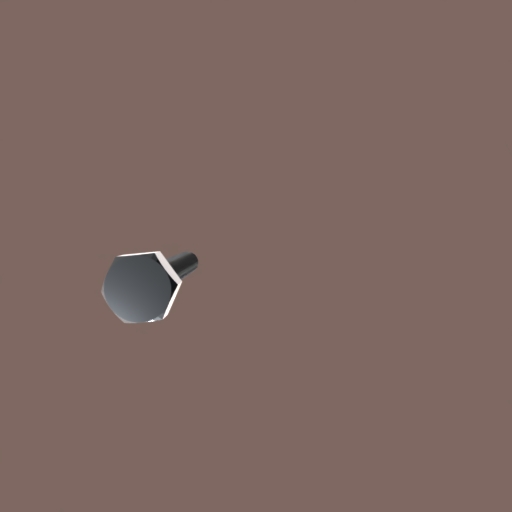
Label: bolt